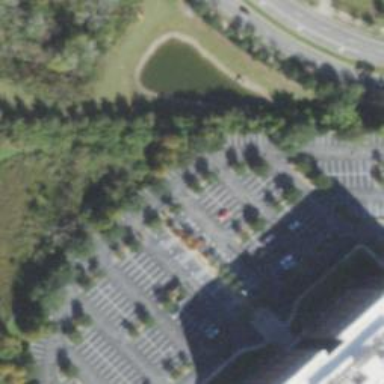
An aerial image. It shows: Parking space is available.